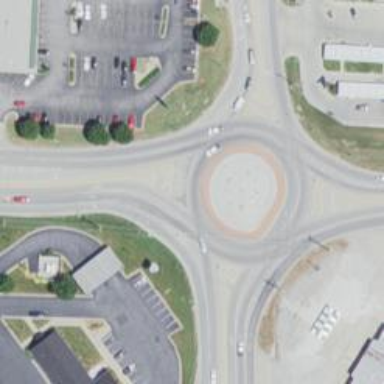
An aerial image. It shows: Roundabout on trunk road with asphalt surface.